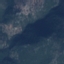
Land use / land cover: HerbaceousVegetation